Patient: sex M, age 60
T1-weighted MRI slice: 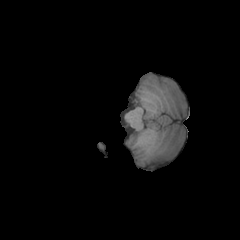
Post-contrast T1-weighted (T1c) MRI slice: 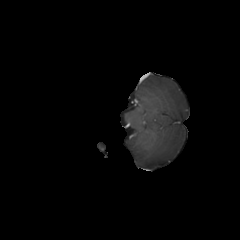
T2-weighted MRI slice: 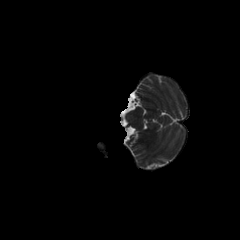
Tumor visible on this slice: no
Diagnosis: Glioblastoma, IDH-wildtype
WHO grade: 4